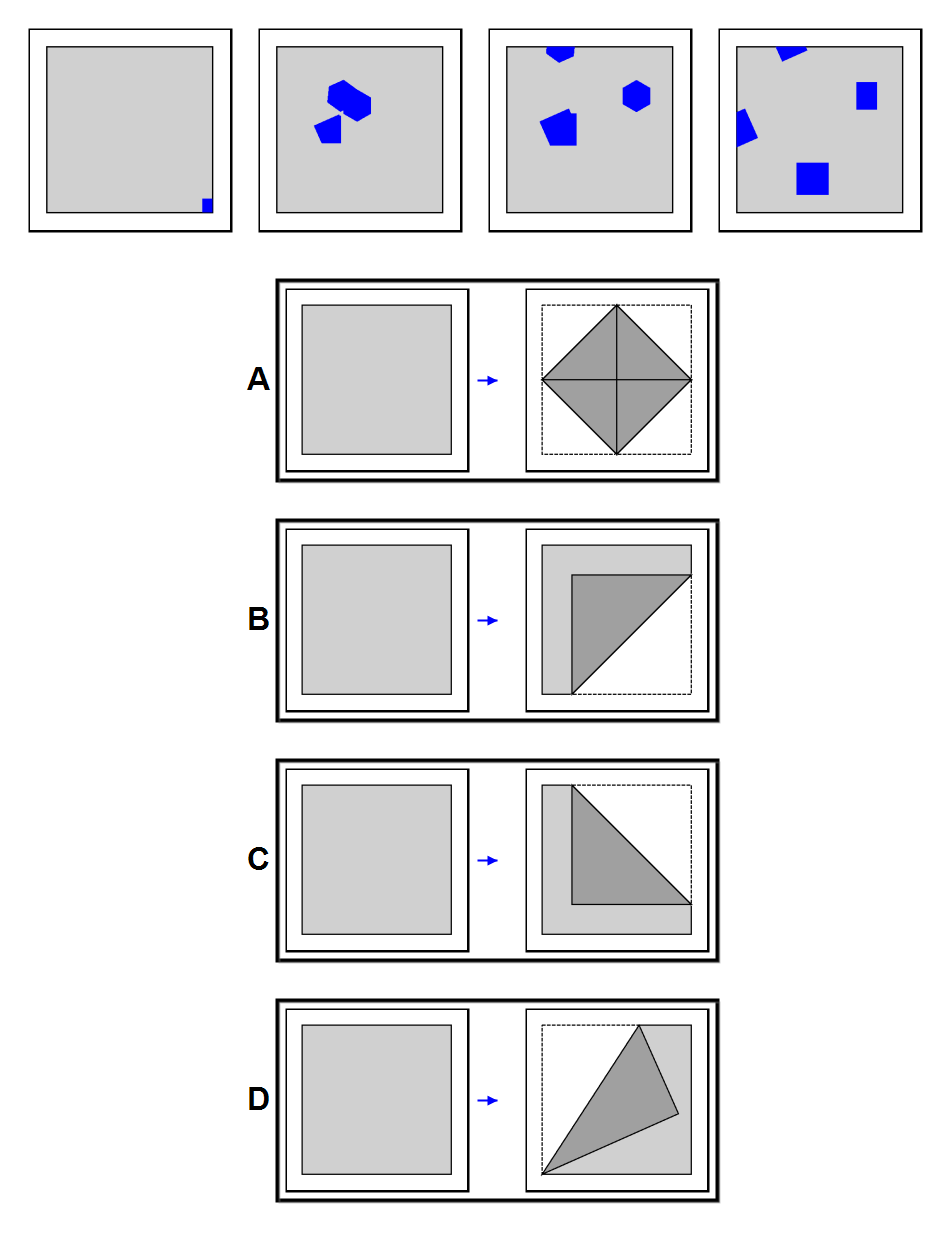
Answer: D